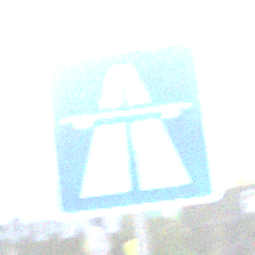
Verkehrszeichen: Autobahn
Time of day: MorningAfternoon
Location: Outdoor (Urban)
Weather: PartlyCloudy
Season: NotSpecified
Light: Natural